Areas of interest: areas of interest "Industrial Park"
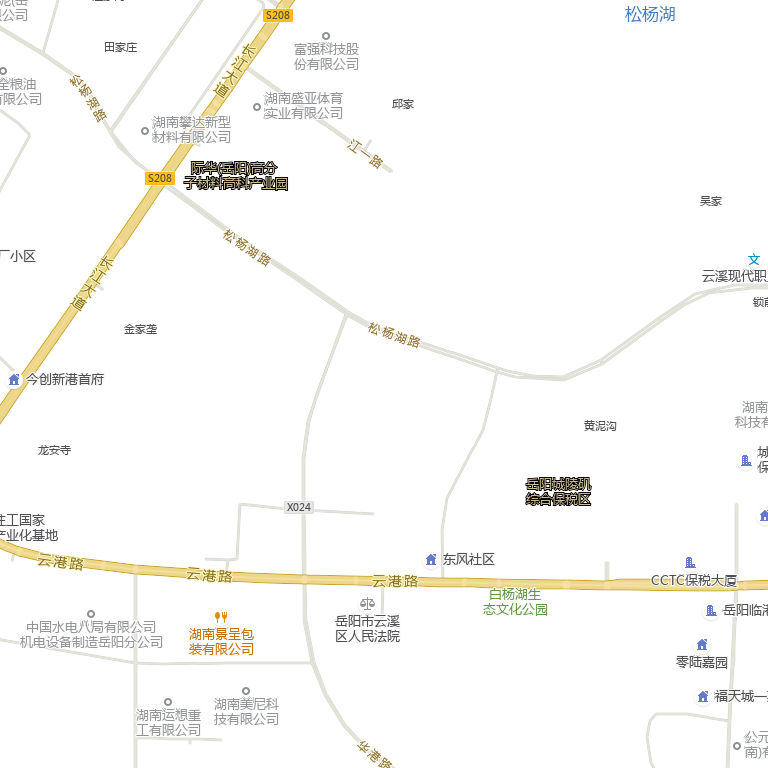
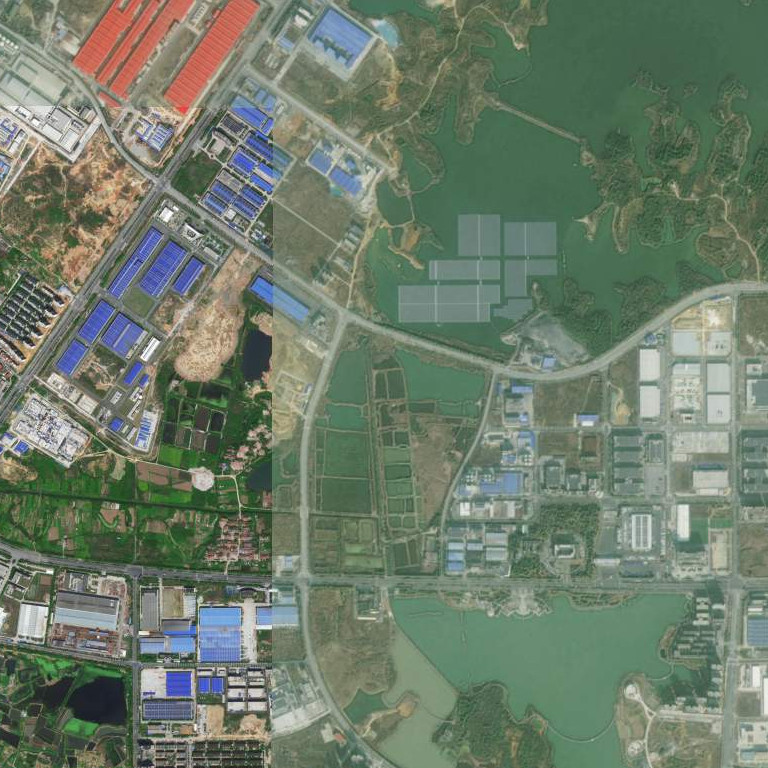